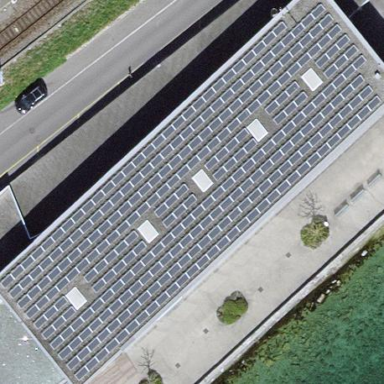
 consisting of solar photovoltaic panels."